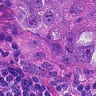
Metastatic tissue present: yes